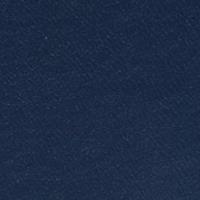
EUNIS habitat code: 14
Species observed at this site:
Tachybaptus ruficollis
Aythya fuligula
Podiceps cristatus
Fulica atra
Anas platyrhynchos